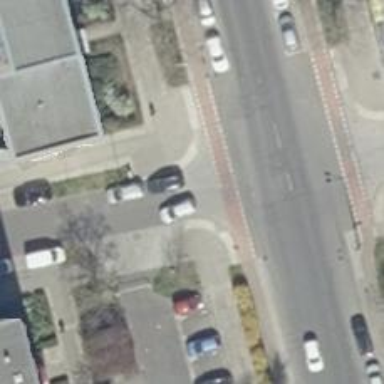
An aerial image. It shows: Unmarked crossing on the road.